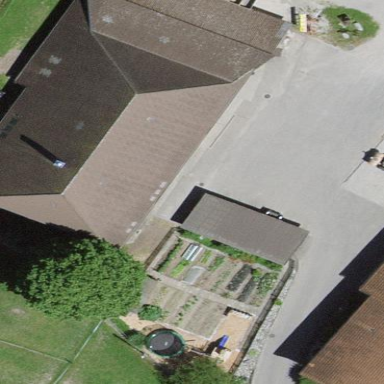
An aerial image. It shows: Farm building.